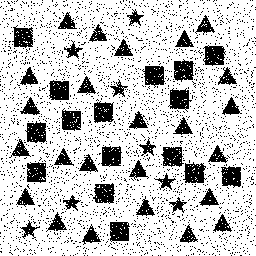
Squares: 16
Triangles: 24
Stars: 8
Total shapes: 48